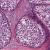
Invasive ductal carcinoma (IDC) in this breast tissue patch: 0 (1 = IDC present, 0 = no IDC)